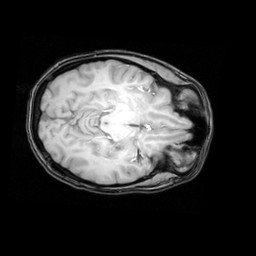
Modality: T1w
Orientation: axial
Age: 21
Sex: female
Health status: healthy
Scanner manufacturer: philips
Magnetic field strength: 3 T
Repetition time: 0.012 s
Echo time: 0.0037 s